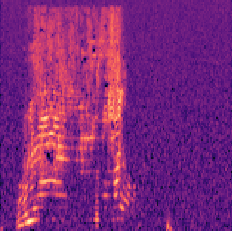
Sound class: Chainsaw